【题型】填空题　【知识点】平面几何　【难度】medium
如图，线段 \(AB\) 的长为 8，点 \(C\) 在线段 \(AB\) 上，\(AC = 2\). 点 \(P\) 为线段 \(CB\) 上任意一点，点 \(A\) 绕着点 \(C\) 顺时针旋转，点 \(B\) 绕着点 \(P\) 逆时针旋转. 若它们恰重合于点 \(D\)，则 \(\triangle CDP\) 的面积的最大值为 \underline{\quad\quad}.

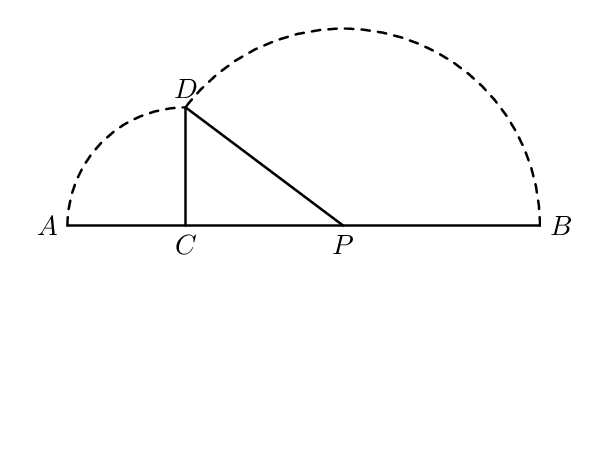
【解答】
【答案】\(2\sqrt{2}\)

【分析】由已知可推得 \(PC + PB = 6\)，根据余弦定理表示出 \(\cos \angle CPD = \frac{16 - PC \cdot DP}{PC \cdot DP}\)，进而得出 \(\sin^2 \angle CPD = \frac{-16^2 + 32PC \cdot DP}{PC^2 \cdot DP^2}\). 表示出 \(S_{\triangle CDP}^2 = 8PC \cdot DP - 64\)，根据基本不等式，即可求出 \(S_{\triangle CDP}^2 \leq 8\)，从而得出答案.

【详解】由题意可知，\(BC = AB - AC = 6\)，即 \(PC + PB = 6\).

在 \(\triangle CDP\) 中，有 \(CD = AC = 2\)，\(DP = PB\)，所以 \(PC + DP = 6\).

由余弦定理可得，
\[
\cos \angle CPD = \frac{PC^2 + DP^2 - CD^2}{2PC \cdot DP} = \frac{(PC + DP)^2 - 2PC \cdot DP - 4}{2PC \cdot DP} = \frac{36 - 2PC \cdot DP - 4}{2PC \cdot DP} = \frac{16 - PC \cdot DP}{PC \cdot DP},
\]
所以
\[
\sin^2 \angle CPD = 1 - \cos^2 \angle CPD = 1 - \left(\frac{16 - PC \cdot DP}{PC \cdot DP}\right)^2 = \frac{-16^2 + 32PC \cdot DP}{PC^2 \cdot DP^2},
\]
所以有
\[
S_{\triangle CDP}^2 = \left(\frac{1}{2}PC \cdot PD \sin \angle CPD\right)^2 = \frac{1}{4} \cdot PC^2 \cdot DP^2 \cdot \frac{-256 + 32PC \cdot DP}{PC^2 \cdot DP^2} = 8PC \cdot DP - 64
\]
\[
\leq 8\left(\frac{PC + DP}{2}\right)^2 - 64 = 8 \times 9 - 64 = 8,
\]
当且仅当 \(PC = PB = 3\) 时，等号成立.

所以，\(S_{\triangle CDP}^2 \leq 8\)，

所以，\(S_{\triangle CDP} \leq 2\sqrt{2}\)，即 \(\triangle CDP\) 的面积的最大值为 \(2\sqrt{2}\).

故答案为：\(2\sqrt{2}\).